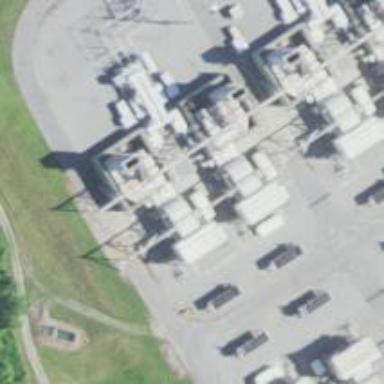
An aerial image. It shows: Gas-powered generator. It is gas turbine type generator.